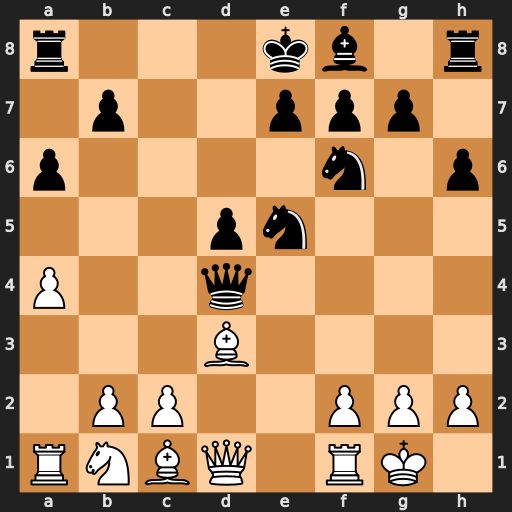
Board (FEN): r3kb1r/1p2ppp1/p4n1p/3pn3/P2q4/3B4/1PP2PPP/RNBQ1RK1
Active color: w
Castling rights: kq
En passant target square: -
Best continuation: Bb5+ axb5 Qxd4